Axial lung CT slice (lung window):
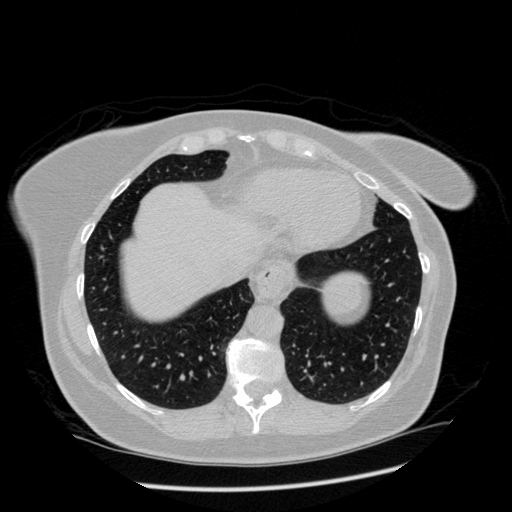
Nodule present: no